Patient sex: M
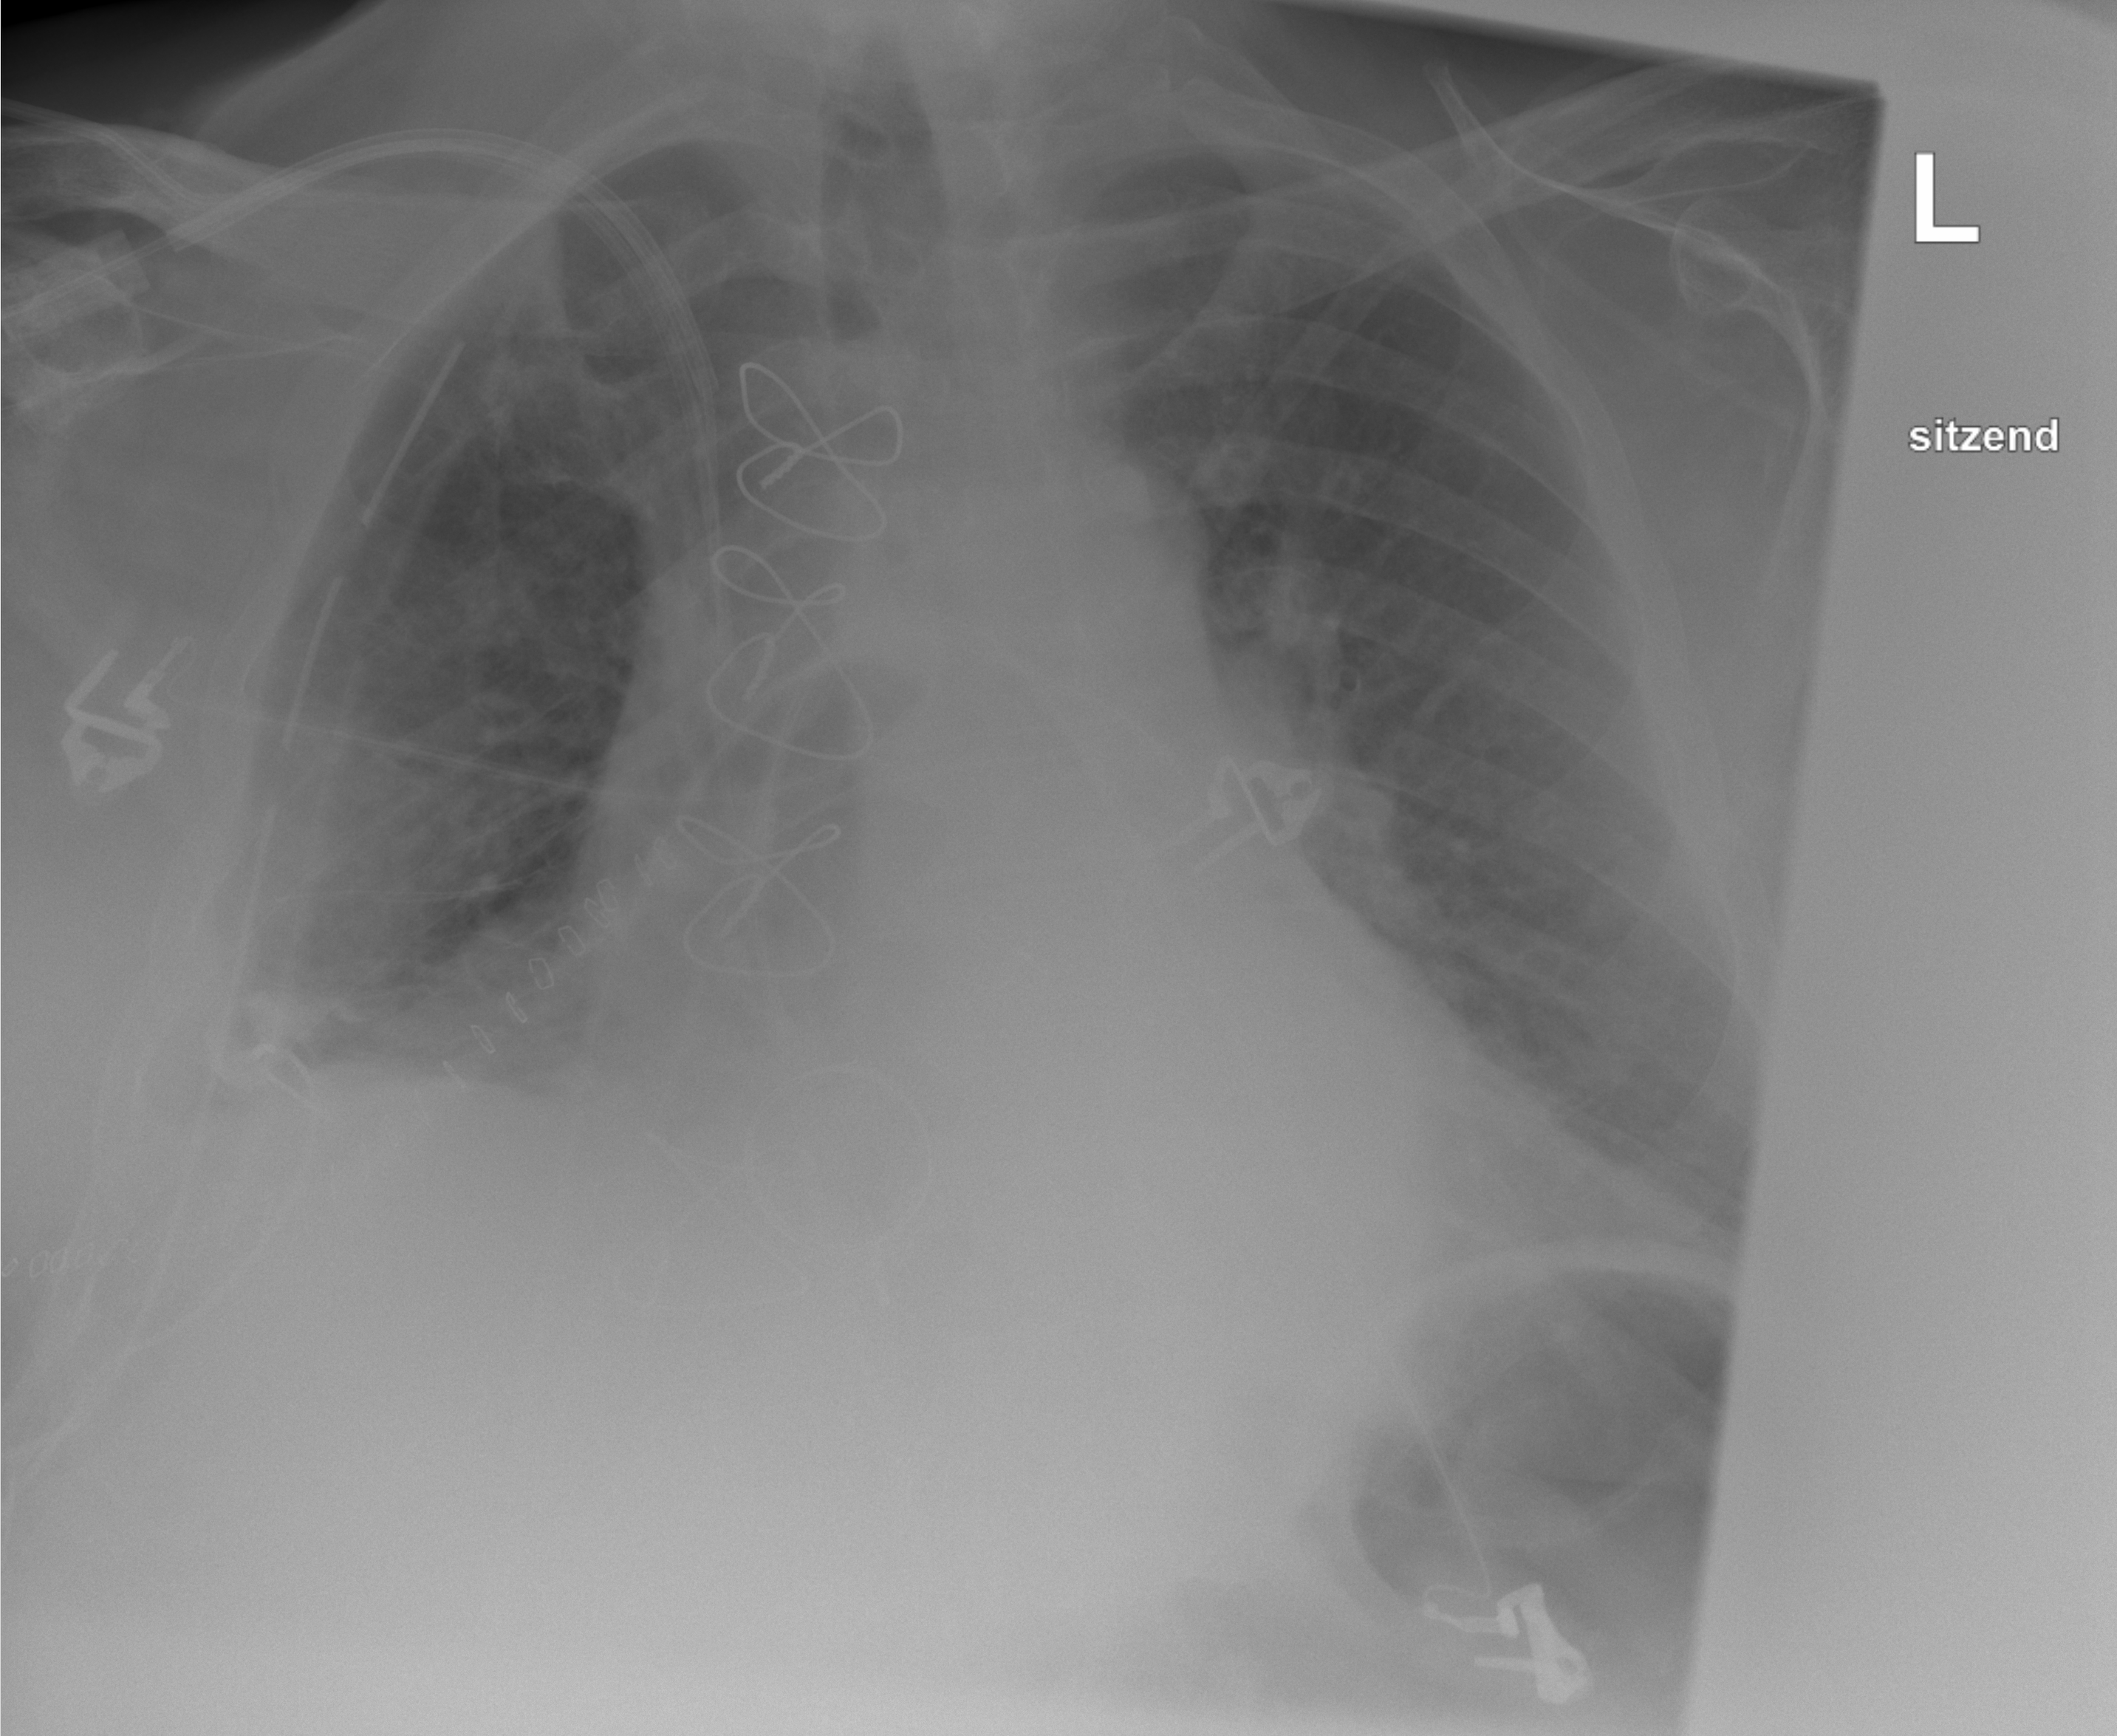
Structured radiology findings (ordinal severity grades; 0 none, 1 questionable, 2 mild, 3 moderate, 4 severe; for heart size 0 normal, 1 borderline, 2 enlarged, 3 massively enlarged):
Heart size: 0
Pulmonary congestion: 0
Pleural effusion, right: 2
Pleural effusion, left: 1
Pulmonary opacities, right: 0
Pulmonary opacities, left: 0
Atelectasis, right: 2
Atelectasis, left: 1